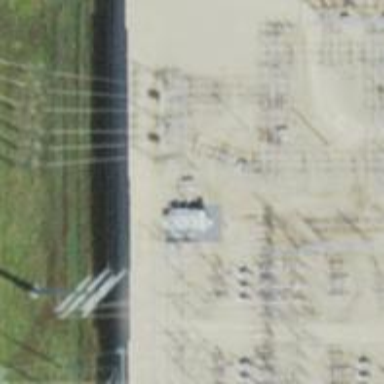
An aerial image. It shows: Switch for power supply.